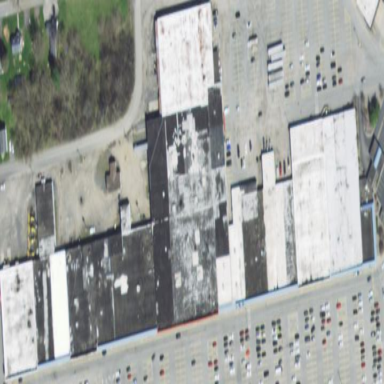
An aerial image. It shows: Retail building.